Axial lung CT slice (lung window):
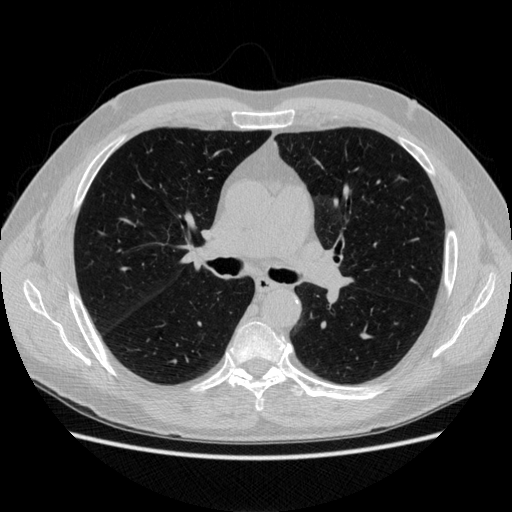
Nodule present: no